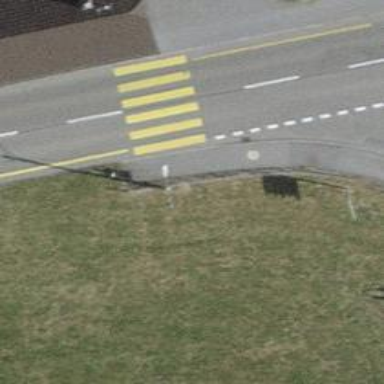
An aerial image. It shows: Kerb serving as barrier.